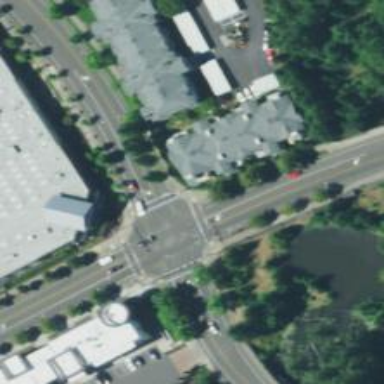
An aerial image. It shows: Marked road crossing.